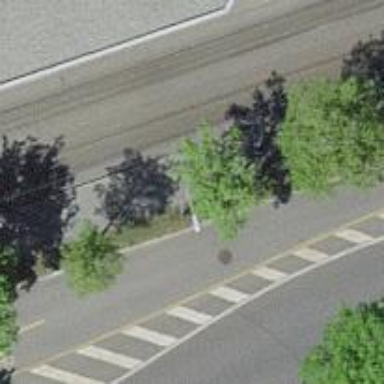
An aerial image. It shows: Avenue lined with trees.